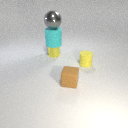
small brown rubber cube to the right of small yellow metal cylinder